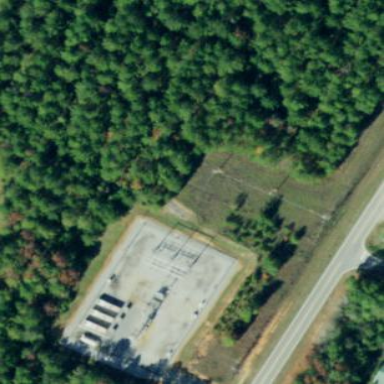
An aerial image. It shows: There is distribution substation enclosed by fence.